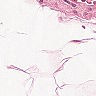
Metastatic tissue present: no